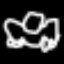
Label: frog